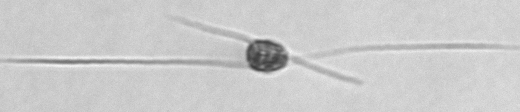
Label: Chaetoceros_danicus